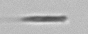
Label: fiber